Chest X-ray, AP view. Patient: 43 years old, sex F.
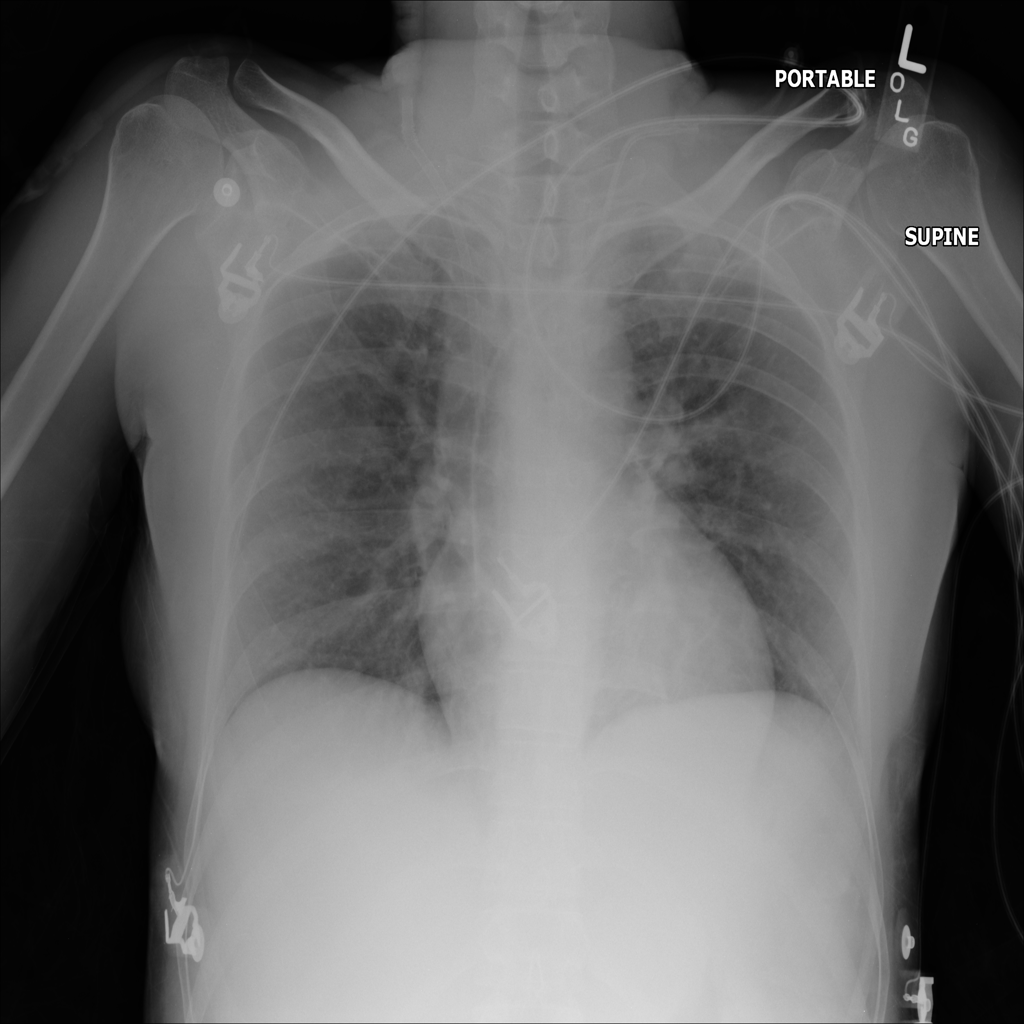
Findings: No Finding